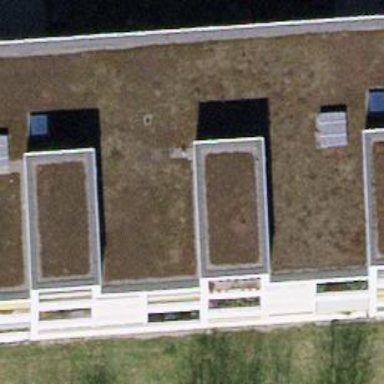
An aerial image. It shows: White apartment building with flat roof. The roof is dark sea green in color.